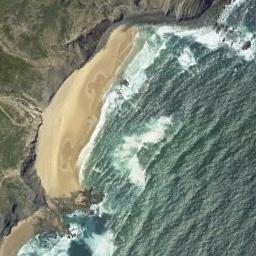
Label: beach